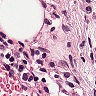
Metastatic tissue present: no